Aerial crown-view tile of a tropical tree (Barro Colorado Island, Panama), acquired 20250217:
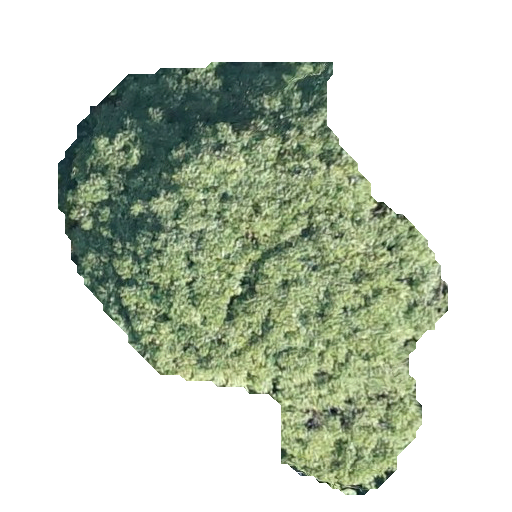
Species: Handroanthus guayacan
GBIF accepted scientific name: Handroanthus guayacan
Crown area: 156.208 m²